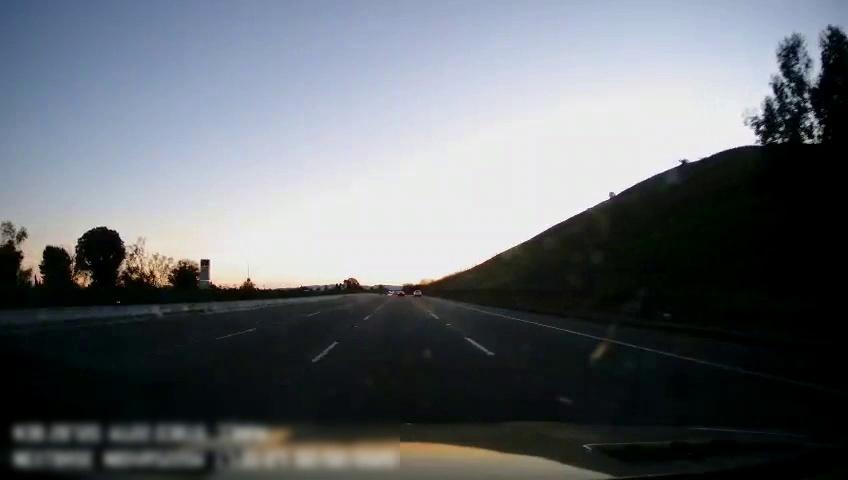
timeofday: Day
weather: Sunny
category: Drivable Space
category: Lanes | Current Lane
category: Lanes | Current Lane
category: Lanes | Alternate Lane
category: Lanes | Alternate Lane